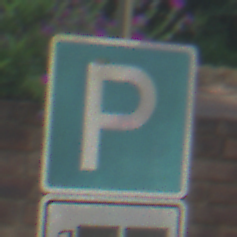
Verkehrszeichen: Parken
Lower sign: HinweisDurchSinnbild16
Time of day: MorningAfternoon
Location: Outdoor (Urban)
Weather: PartlyCloudy
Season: NotSpecified
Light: Natural